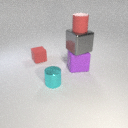
small red rubber cube to the left of small cyan metal cylinder